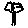
Label: flower